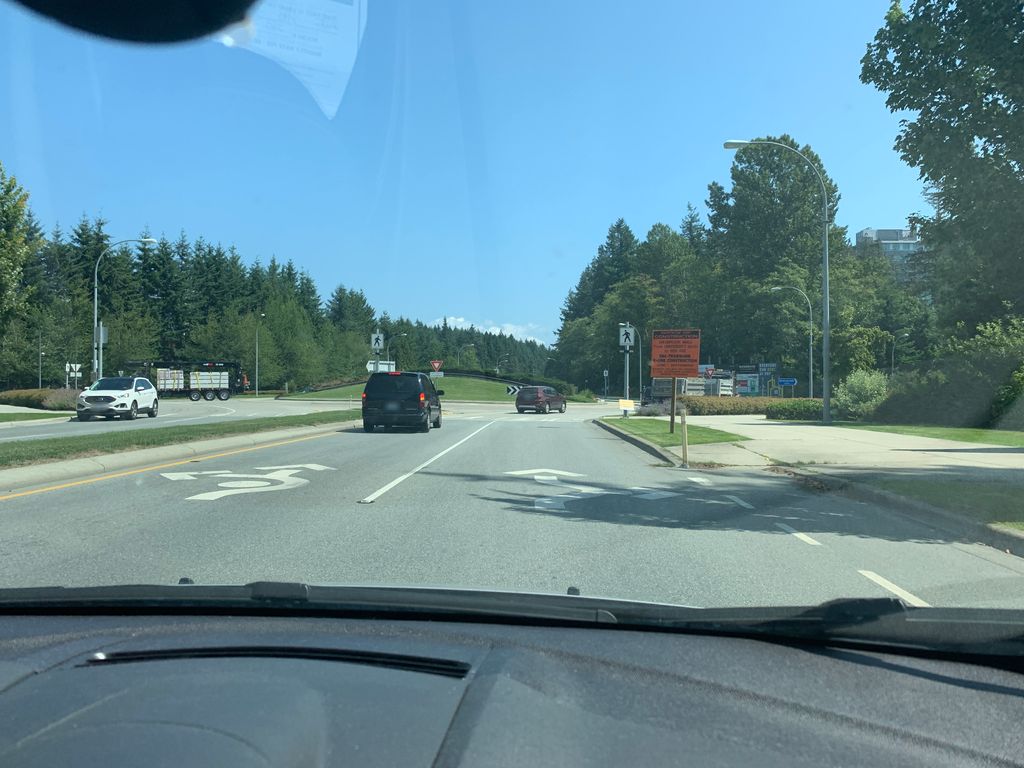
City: vancouver